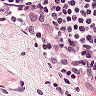
Metastatic tissue present: no